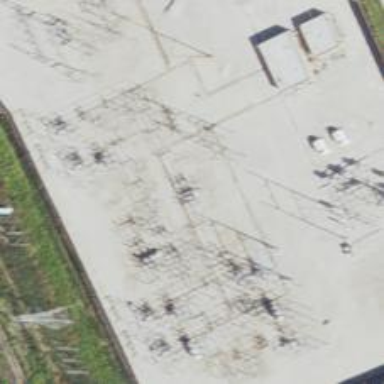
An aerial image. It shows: Switch used for power control.